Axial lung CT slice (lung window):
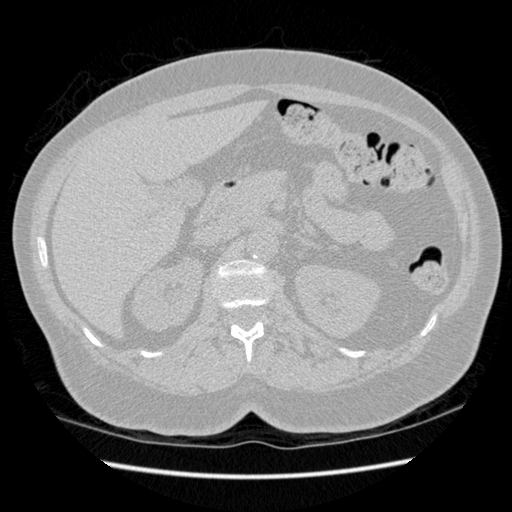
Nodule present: no